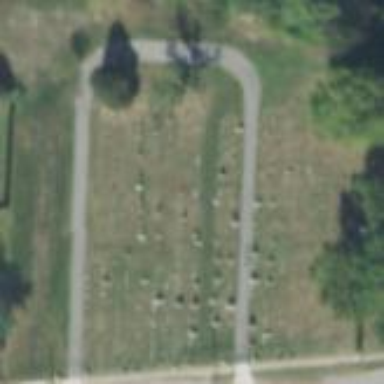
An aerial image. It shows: Grave yard.